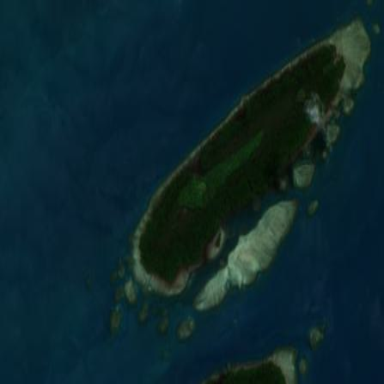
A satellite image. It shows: Island with natural coastline.